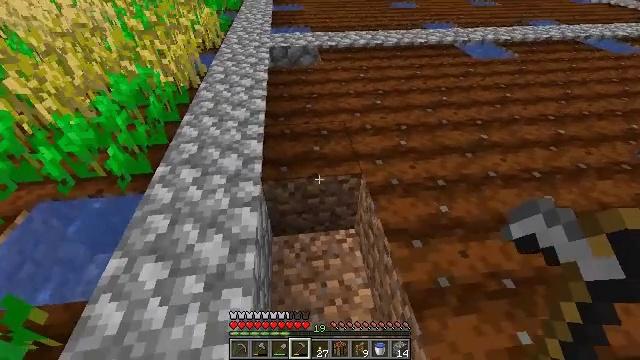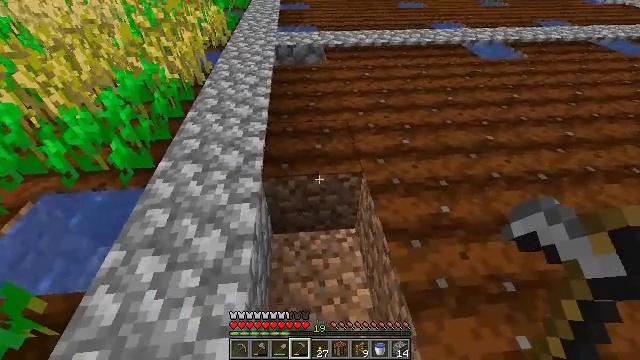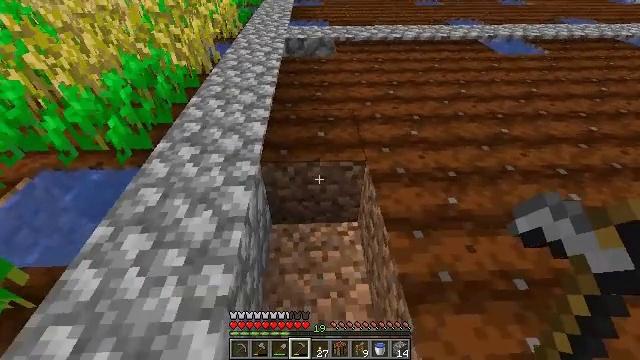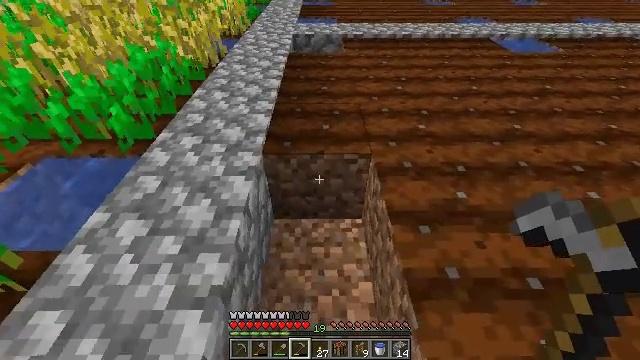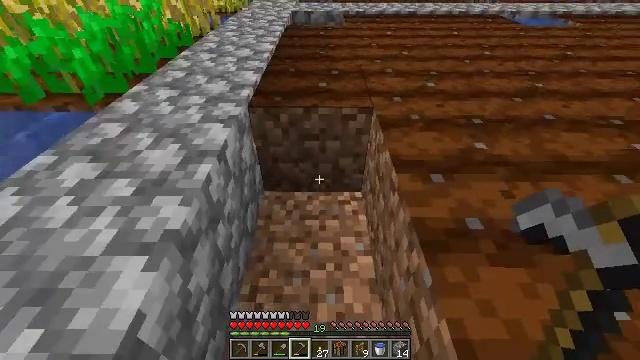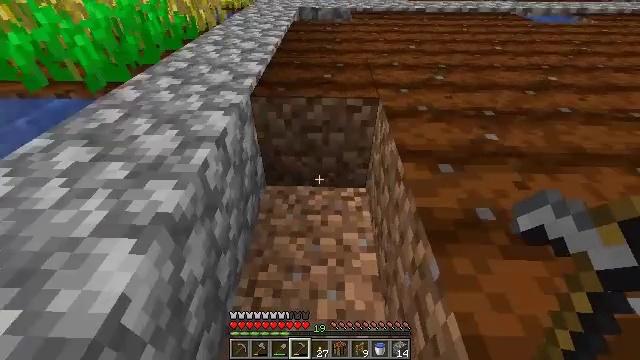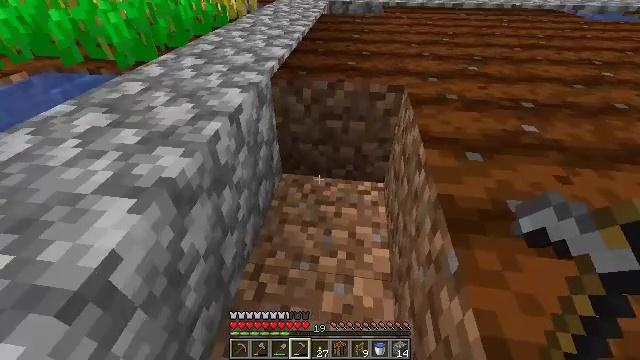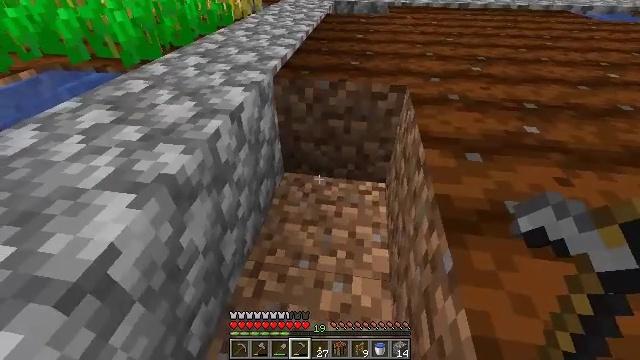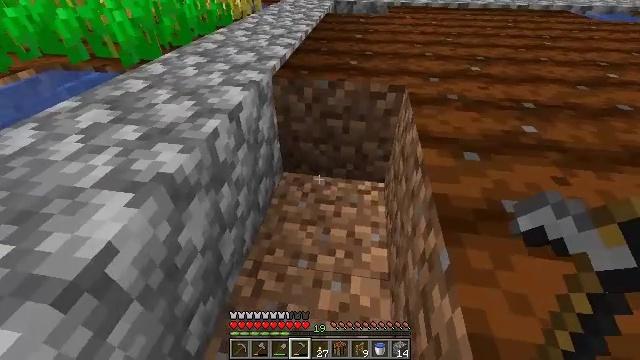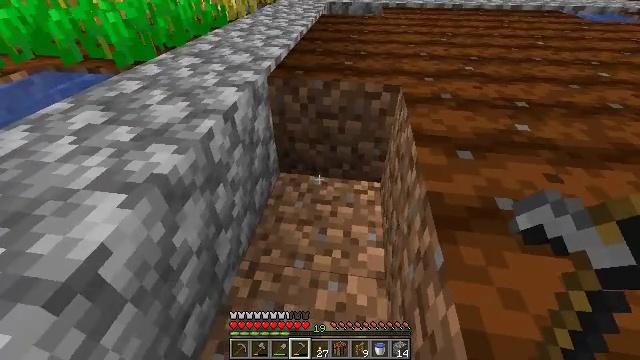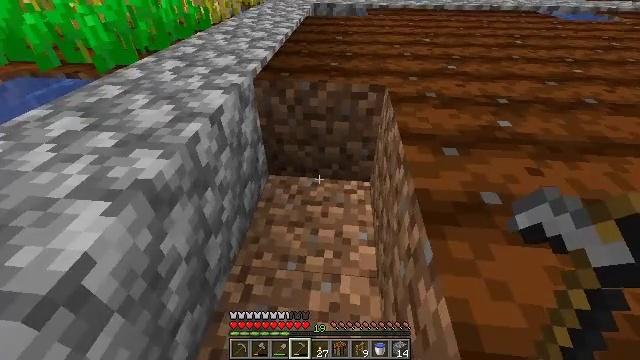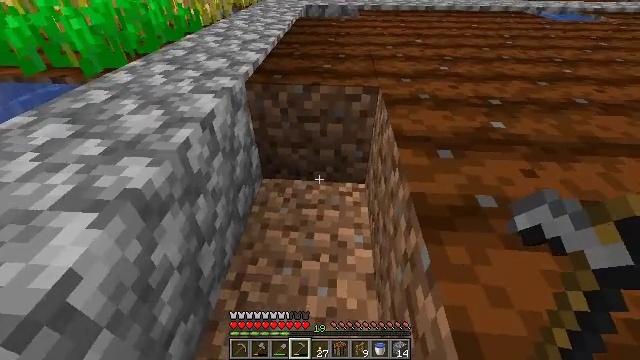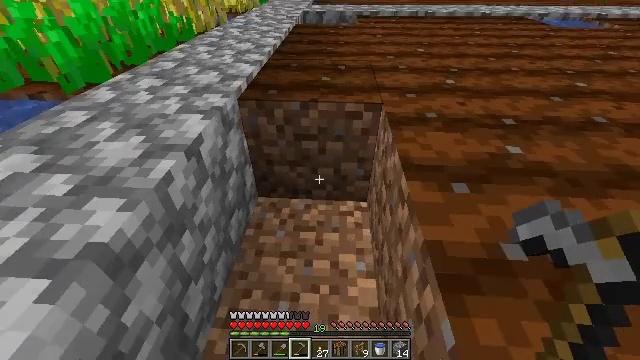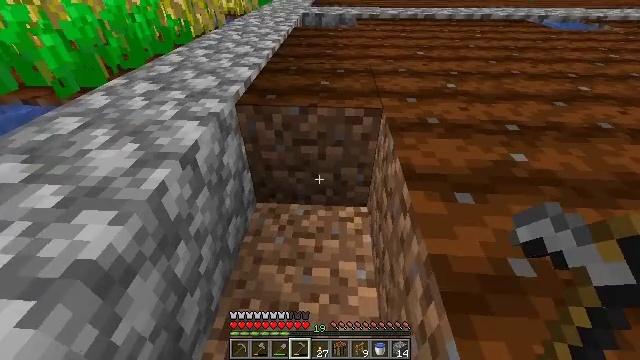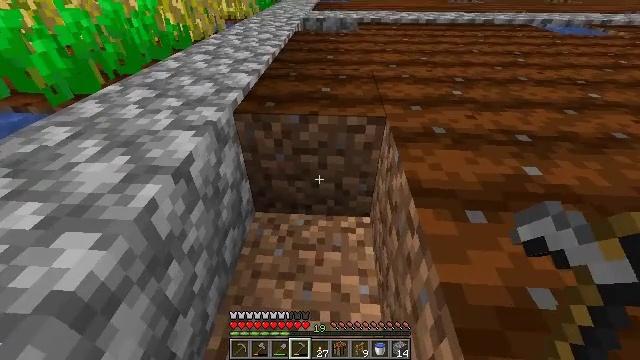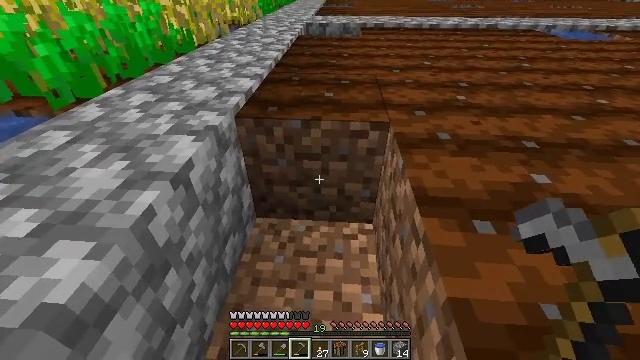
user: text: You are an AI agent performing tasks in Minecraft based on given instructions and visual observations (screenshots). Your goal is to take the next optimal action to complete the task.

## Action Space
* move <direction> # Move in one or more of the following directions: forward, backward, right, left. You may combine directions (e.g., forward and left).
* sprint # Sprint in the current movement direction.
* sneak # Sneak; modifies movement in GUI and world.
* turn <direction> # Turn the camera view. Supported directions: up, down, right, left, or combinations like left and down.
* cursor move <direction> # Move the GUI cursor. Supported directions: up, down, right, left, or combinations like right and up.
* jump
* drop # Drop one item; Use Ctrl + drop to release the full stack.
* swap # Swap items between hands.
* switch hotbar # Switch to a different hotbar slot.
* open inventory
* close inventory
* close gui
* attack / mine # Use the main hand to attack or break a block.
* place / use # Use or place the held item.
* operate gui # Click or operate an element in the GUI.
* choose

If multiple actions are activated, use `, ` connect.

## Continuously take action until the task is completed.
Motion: motion action
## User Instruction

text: Attack the farmland to gather it.
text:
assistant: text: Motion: turn left
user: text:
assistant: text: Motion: turn left
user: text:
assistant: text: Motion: turn left
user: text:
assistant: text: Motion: no_op
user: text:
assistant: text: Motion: turn left
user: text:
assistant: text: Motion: turn left
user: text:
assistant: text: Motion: turn left
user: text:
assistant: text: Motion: no_op
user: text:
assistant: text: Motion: no_op
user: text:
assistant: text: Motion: turn right
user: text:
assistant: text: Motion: move forward, turn right
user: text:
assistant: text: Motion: move forward
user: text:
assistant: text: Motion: no_op
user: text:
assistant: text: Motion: no_op
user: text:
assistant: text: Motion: no_op
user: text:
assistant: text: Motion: no_op
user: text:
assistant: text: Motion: attack / mine
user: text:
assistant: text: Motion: attack / mine
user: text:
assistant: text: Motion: attack / mine
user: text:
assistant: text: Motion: attack / mine
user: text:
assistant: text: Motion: move forward, attack / mine
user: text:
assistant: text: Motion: move forward, attack / mine
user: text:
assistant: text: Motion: move forward, attack / mine
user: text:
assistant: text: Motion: attack / mine
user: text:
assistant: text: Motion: attack / mine
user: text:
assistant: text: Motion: no_op
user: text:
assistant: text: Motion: no_op
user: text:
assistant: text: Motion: no_op
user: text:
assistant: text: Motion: no_op
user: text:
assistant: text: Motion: no_op